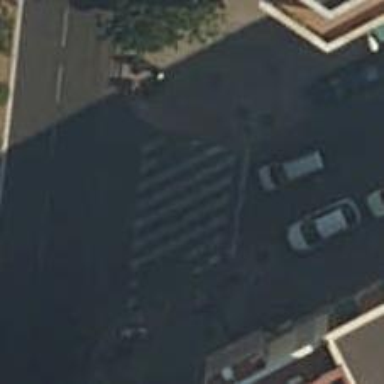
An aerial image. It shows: Road with traffic signals and zebra crossing with traffic signals.